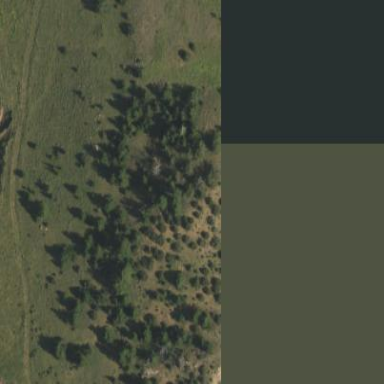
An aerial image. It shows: Evergreen needle-leaved woodland area covered with trees.